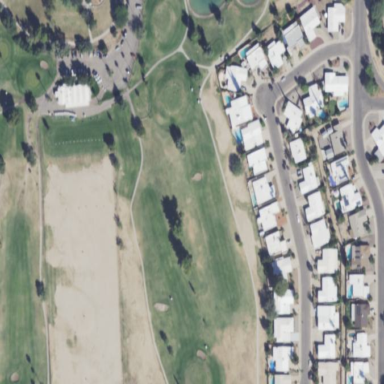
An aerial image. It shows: Grassy area designated as golf fairway.